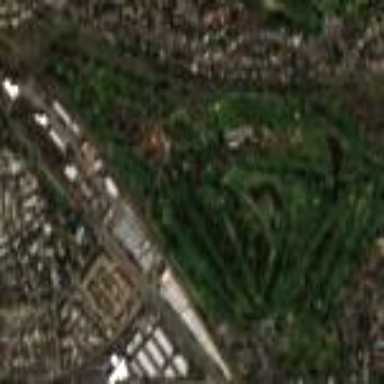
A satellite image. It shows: Golf course.